Question: After installing Intel XDK as a means to export my created Construct 2 game (CAPX) to Crosswalk for Android (APK), it seemed that it won't even open.
This is the error message I get:

> The Intel XDK cannot run with your system configuration.Your system's HTTP proxy seems to be configured to manage localhost traffic. We tested <URL>.
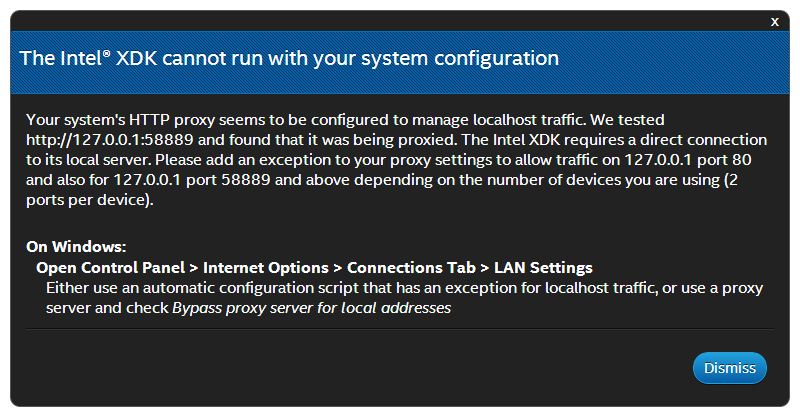
Answer: The error message is already telling you what the problem is: Your system is configured to redirect all traffic to your local machine to a proxy server.
Proxy servers are servers that are used to forward network traffic. They are often used in corporate networks and the like to allow filtering of traffic. Obviously your machine is also configured to send all the outgoing traffic to a proxy server.
When this is the case, the machine can not access itself without going through the proxy server. However, Intel XDK needs this connection not to go through the proxy server so you need to change your system configuration. The error message tells you how you can do this, see the last paragraph.